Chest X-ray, AP view. Patient: 64 years old, sex F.
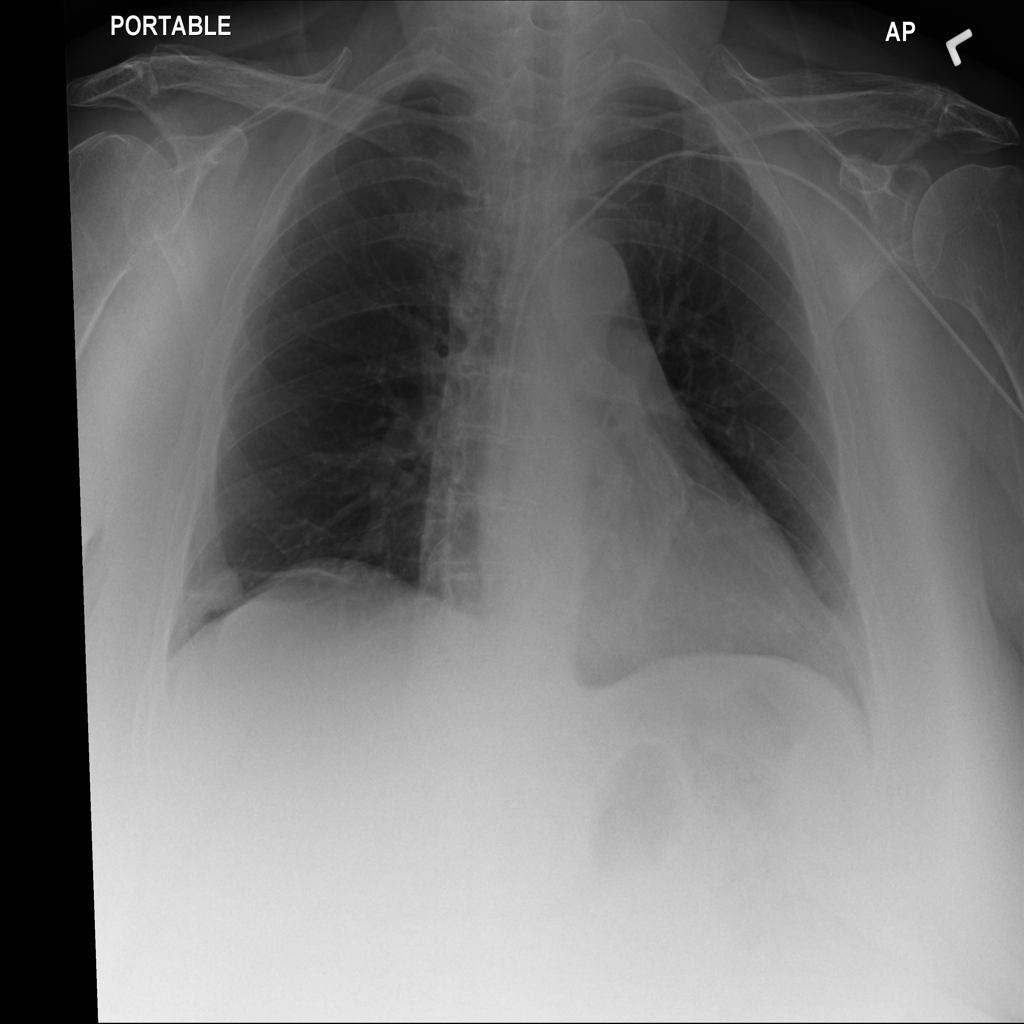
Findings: Atelectasis